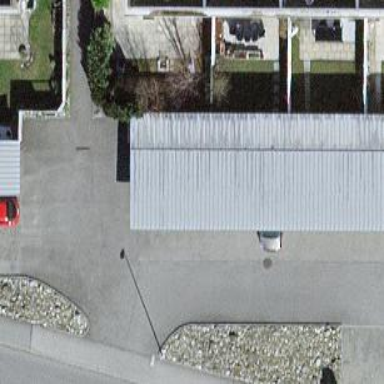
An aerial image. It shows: Carport building.